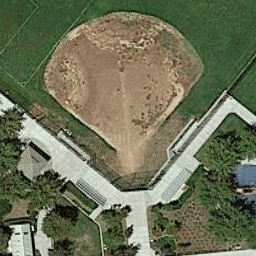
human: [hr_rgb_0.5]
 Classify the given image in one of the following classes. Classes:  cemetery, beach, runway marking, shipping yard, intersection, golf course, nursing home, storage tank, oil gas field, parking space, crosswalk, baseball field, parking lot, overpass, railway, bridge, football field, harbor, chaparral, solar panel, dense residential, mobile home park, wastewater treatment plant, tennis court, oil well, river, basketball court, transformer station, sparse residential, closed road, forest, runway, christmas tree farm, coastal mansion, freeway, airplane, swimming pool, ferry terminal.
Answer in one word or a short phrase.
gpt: baseball field